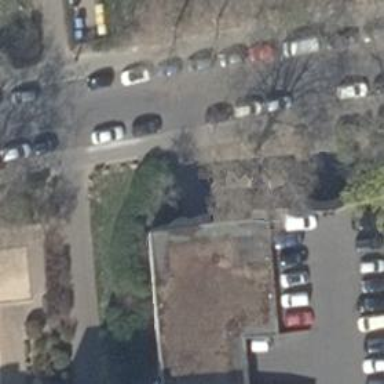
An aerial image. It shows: Entrance to multi-storey parking facility.